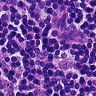
Metastatic tissue present: no